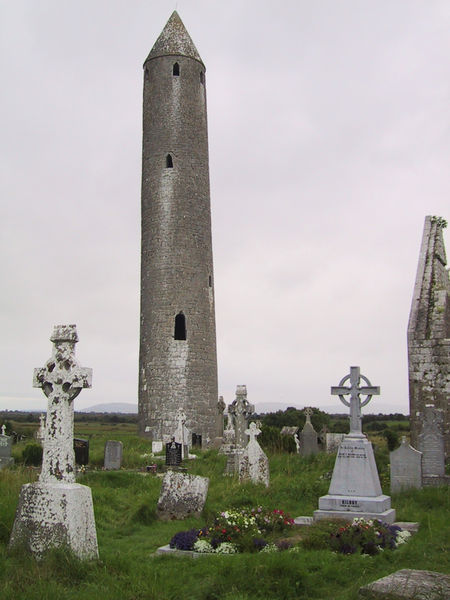
Titel: Kloster von Kilmacduagh
Standort: Kilmacduagh, Kloster (EU - IR)
Schlagwörter: himmel, weiß, landschaft, blume, blumen, fenster, gebäude, gras, rasen, wiese, spitze, stein, ebene, feld, horizont, weite, kirche, england, wald, turm, inschrift, schmal, fotografie, ruine, kreuz, friedhof, grabkreuze, kreuze, grab, beet, bepflanzung, bauwerk, keltisch, scharten, grabstein, grabsteine, phallus, irland, fto, jüdischer, keltenkreuz